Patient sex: M
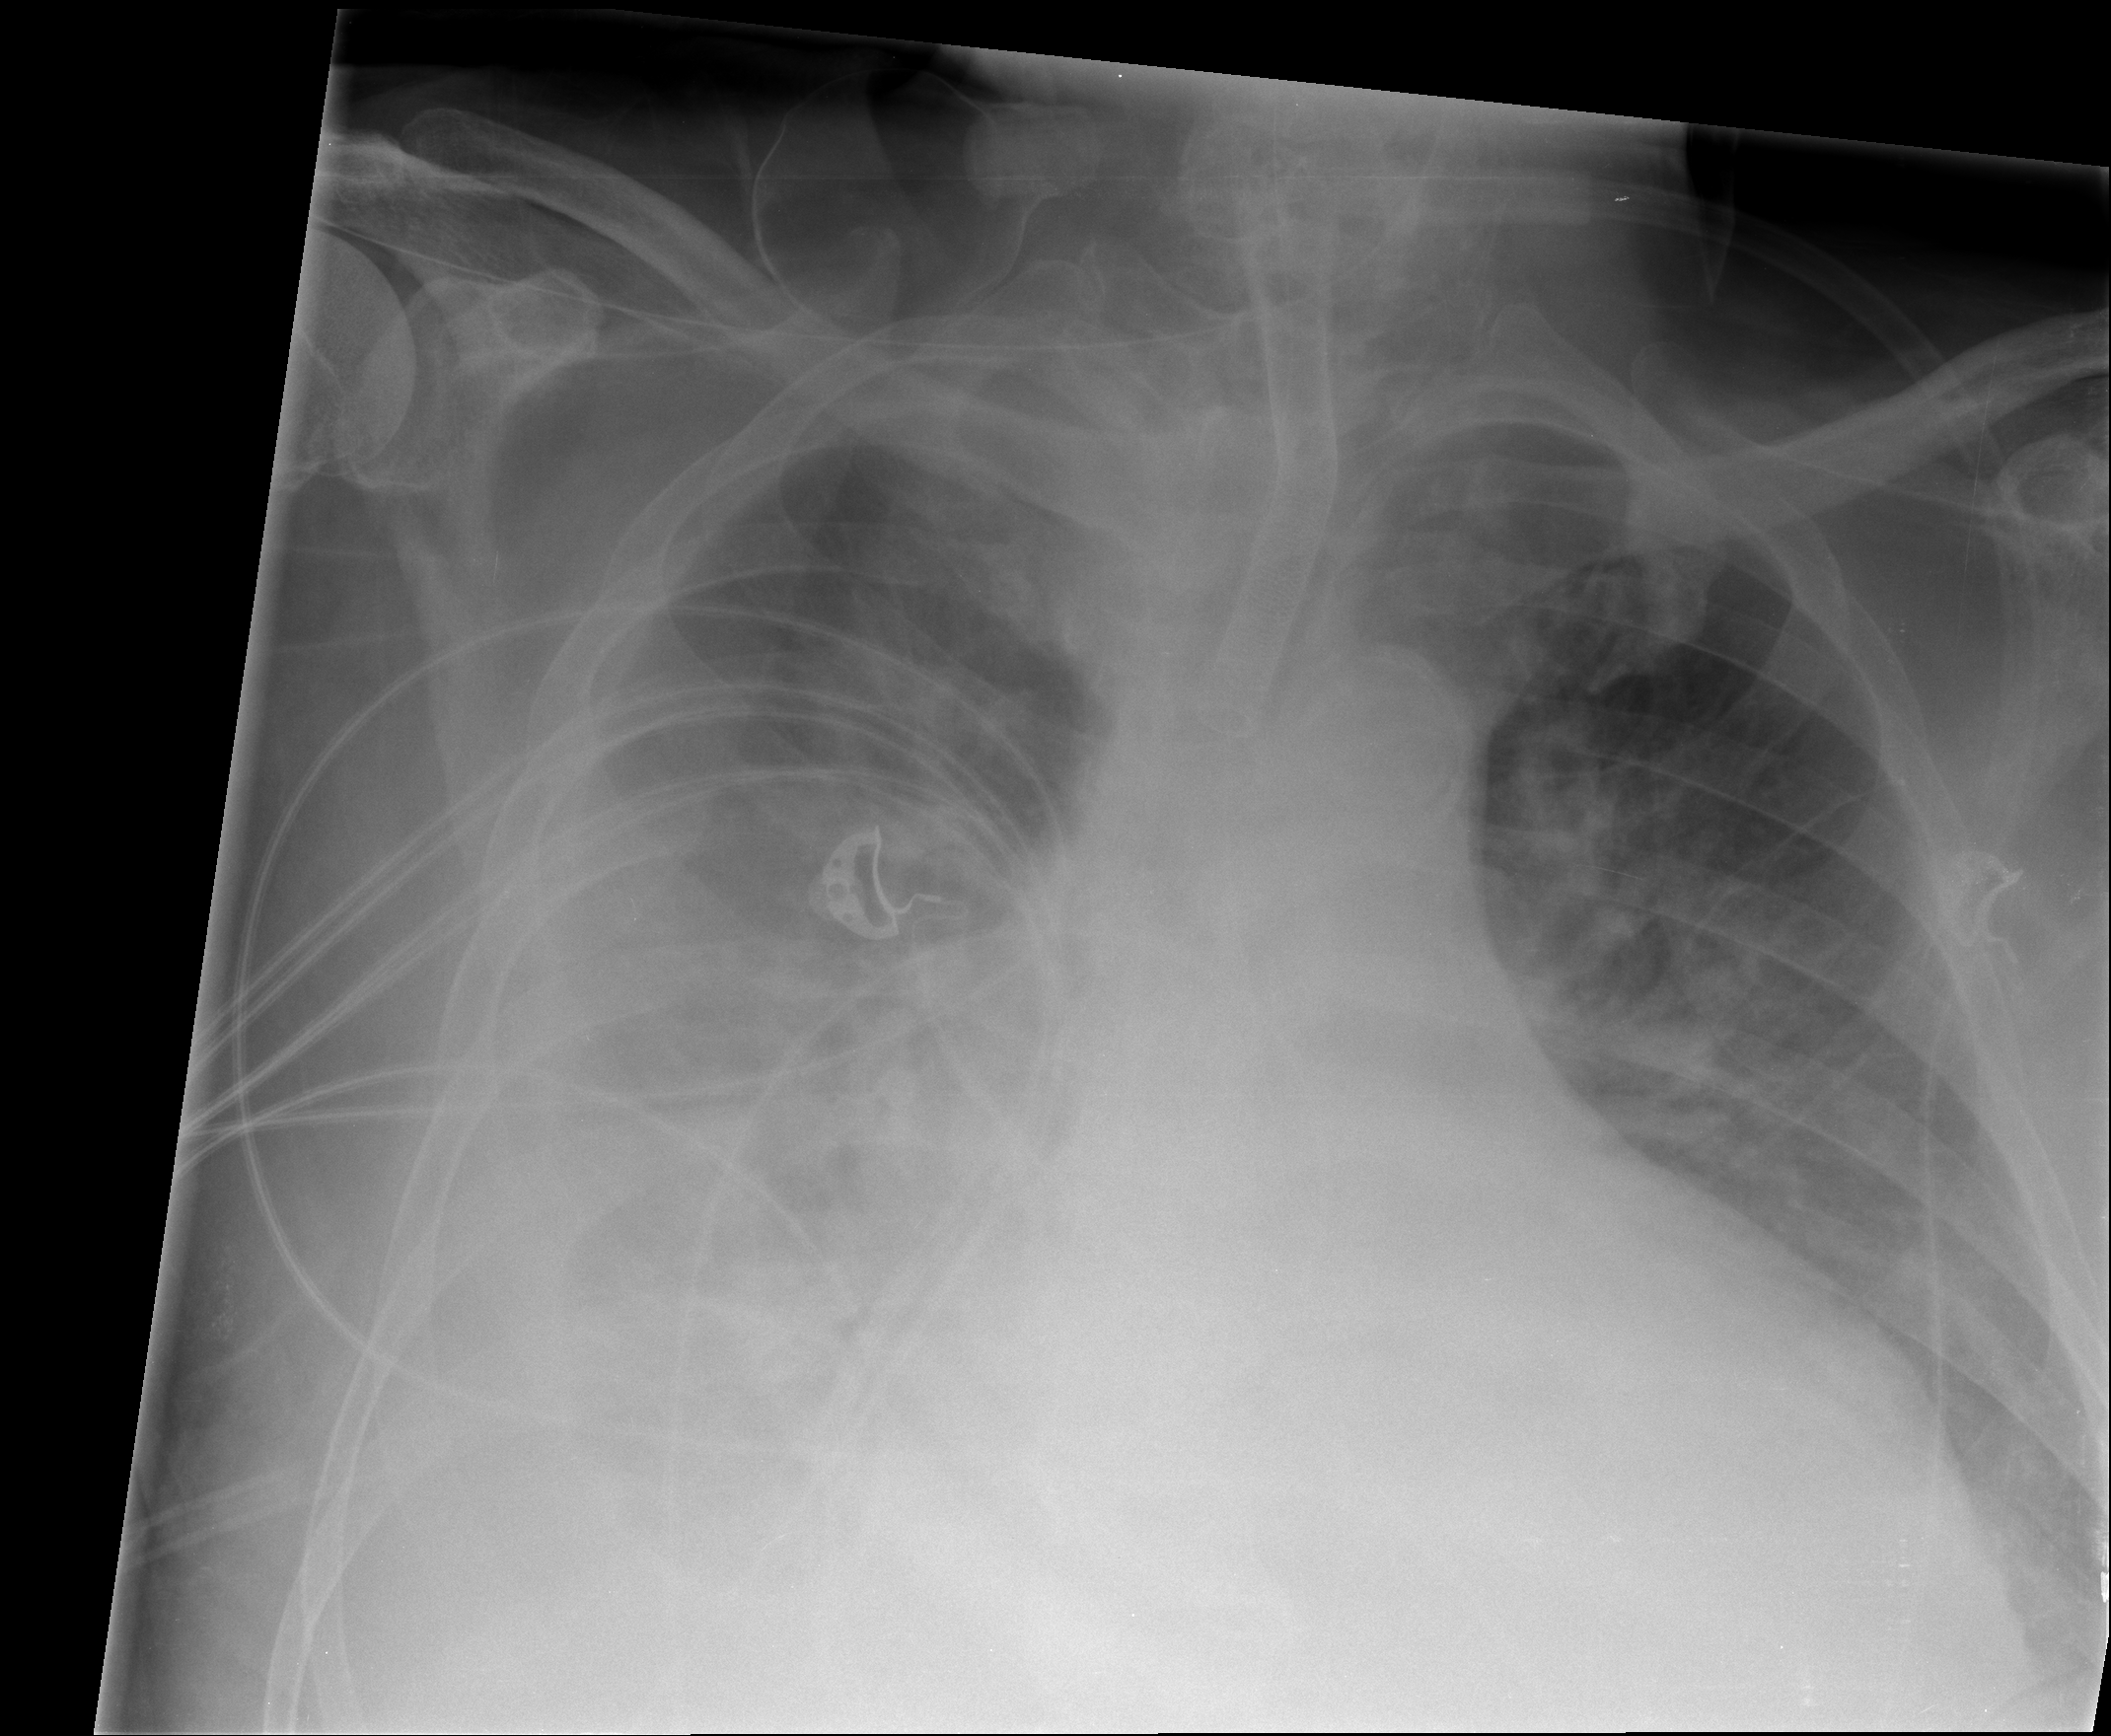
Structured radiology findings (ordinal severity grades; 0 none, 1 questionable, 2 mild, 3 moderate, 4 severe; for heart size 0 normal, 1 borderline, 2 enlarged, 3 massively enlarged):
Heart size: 3
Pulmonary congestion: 3
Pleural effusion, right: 3
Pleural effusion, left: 2
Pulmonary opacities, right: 2
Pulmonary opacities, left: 2
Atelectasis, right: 2
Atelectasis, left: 3